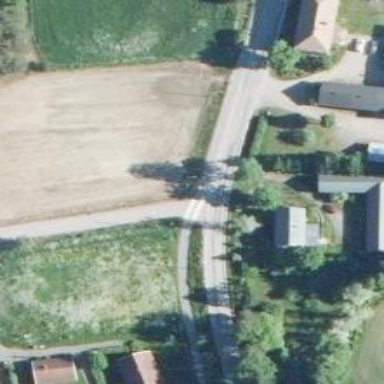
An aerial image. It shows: Road with "give way" sign.